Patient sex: M
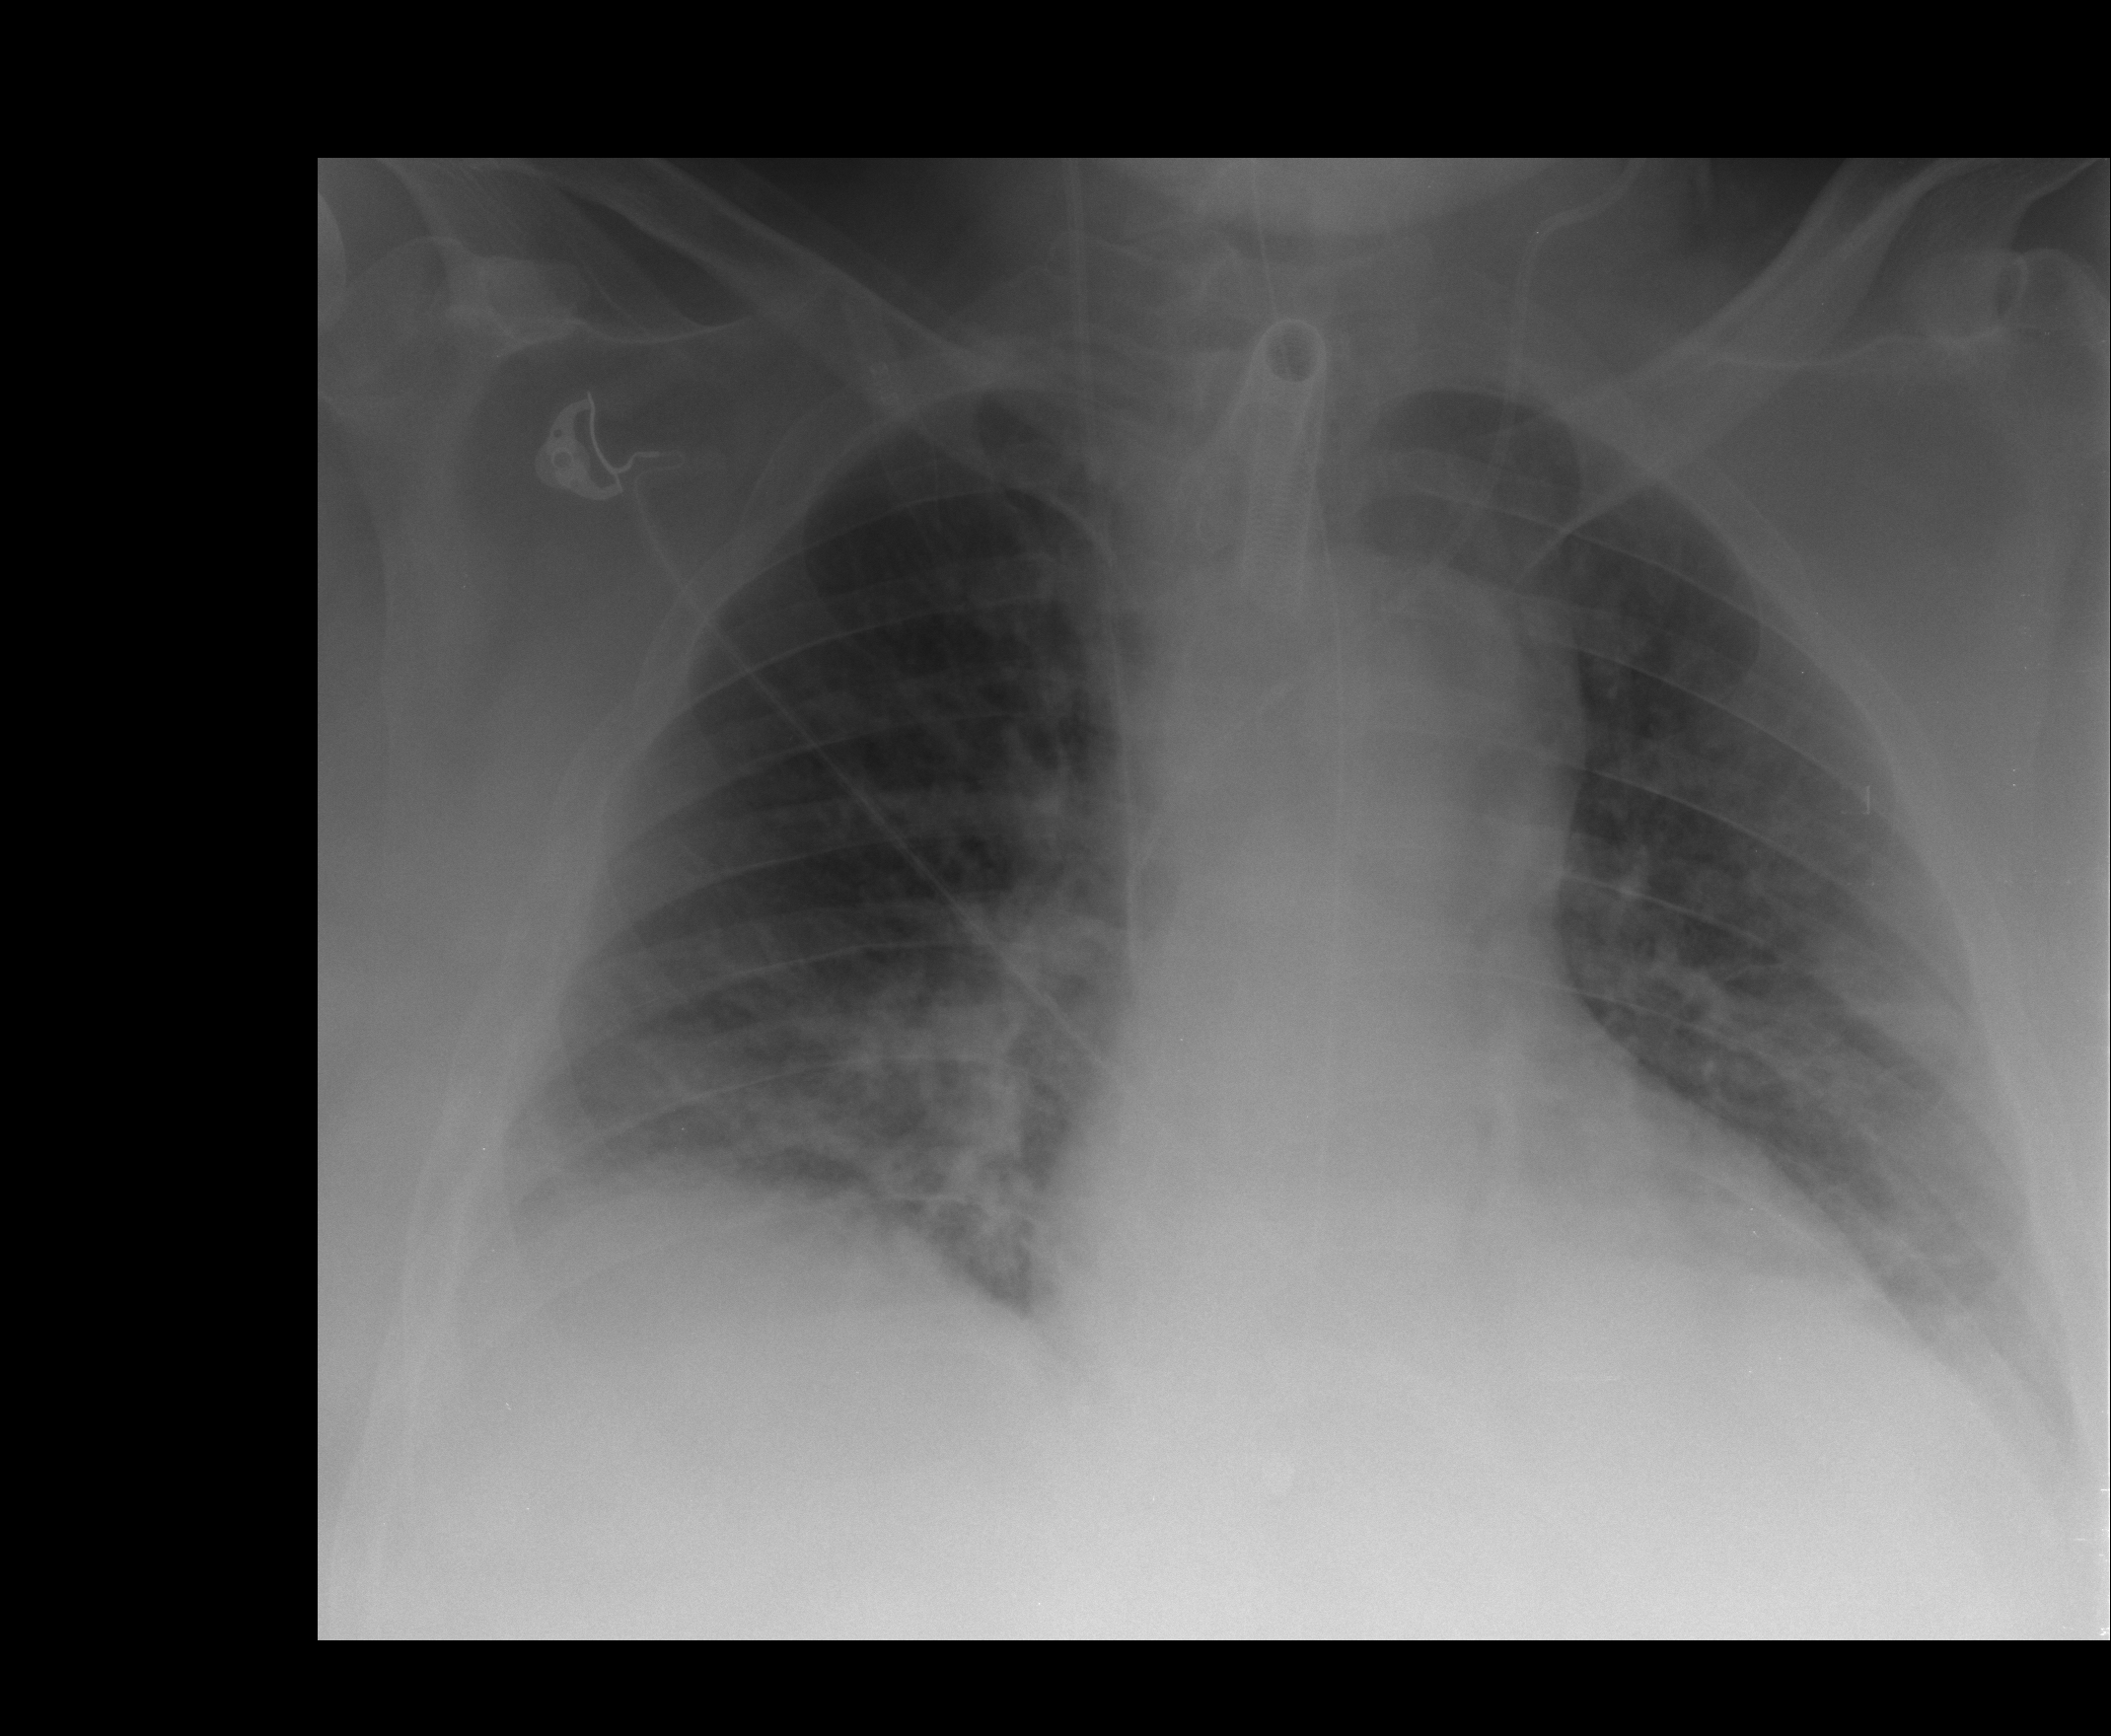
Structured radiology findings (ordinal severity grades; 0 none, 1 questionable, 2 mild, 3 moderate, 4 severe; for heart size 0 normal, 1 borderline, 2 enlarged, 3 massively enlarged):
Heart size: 2
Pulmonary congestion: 2
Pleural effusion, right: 1
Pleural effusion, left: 1
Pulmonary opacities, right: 0
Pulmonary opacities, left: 0
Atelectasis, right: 2
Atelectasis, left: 2